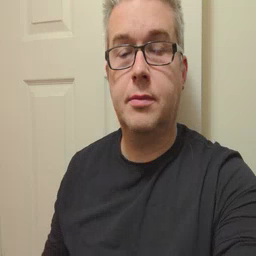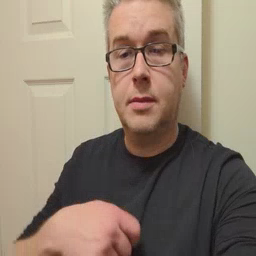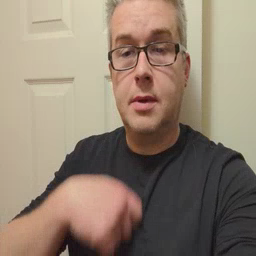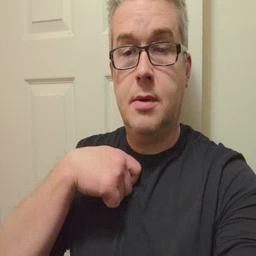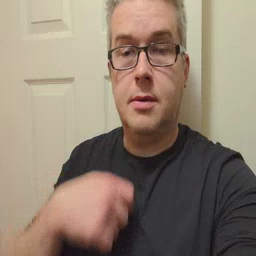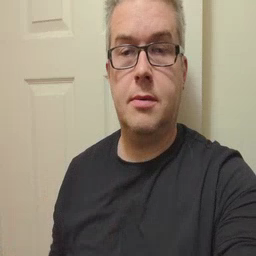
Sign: zipper